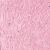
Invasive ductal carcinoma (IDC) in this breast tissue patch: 1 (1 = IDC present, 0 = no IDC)